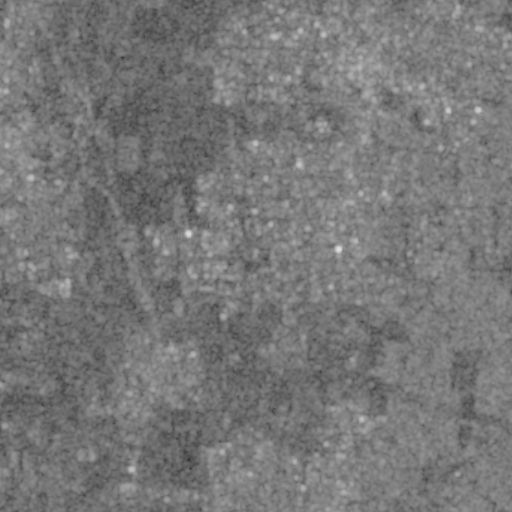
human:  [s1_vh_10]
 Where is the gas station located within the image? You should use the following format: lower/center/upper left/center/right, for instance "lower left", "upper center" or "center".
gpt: The gas station is located in the lower right of the image.
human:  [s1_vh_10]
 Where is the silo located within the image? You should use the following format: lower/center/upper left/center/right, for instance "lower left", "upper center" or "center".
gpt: The silo is located in the lower left of the image.
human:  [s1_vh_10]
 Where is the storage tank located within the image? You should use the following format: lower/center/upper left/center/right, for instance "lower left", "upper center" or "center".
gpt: The storage tank is located in the lower center of the image.
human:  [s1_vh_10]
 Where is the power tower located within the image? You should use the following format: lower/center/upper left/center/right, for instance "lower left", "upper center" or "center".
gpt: There is no power tower in the image.

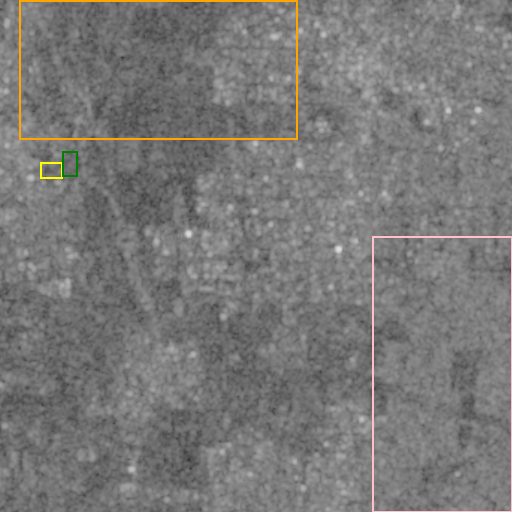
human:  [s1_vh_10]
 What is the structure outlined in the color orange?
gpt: The structure outlined in orange is a crop field.
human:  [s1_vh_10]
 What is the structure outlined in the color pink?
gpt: The structure outlined in pink is a park.
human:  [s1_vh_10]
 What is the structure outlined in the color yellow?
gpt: The structure outlined in yellow is a parking lot.
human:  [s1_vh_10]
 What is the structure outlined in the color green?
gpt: The structure outlined in green is a track.
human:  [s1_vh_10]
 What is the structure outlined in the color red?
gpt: There is no red outline.